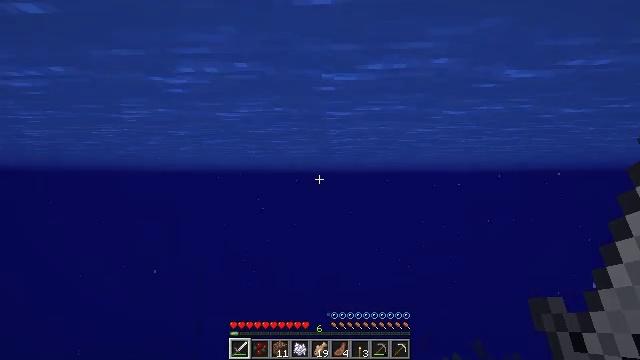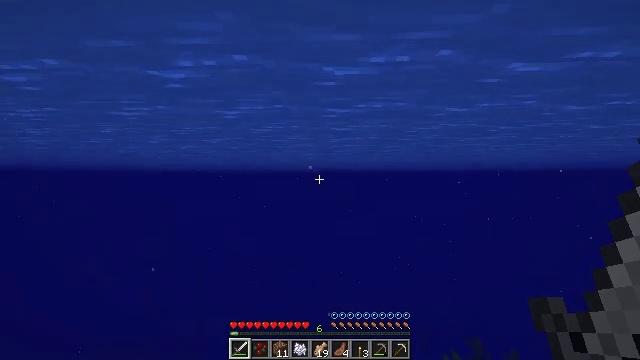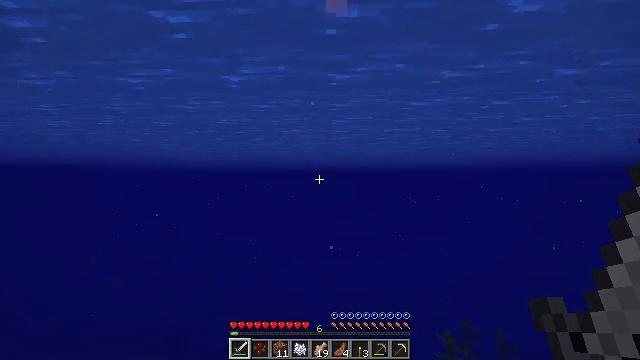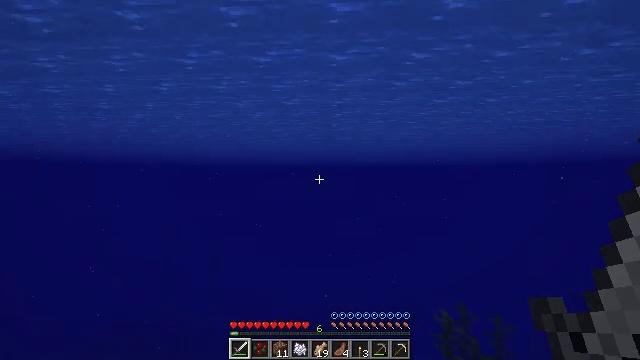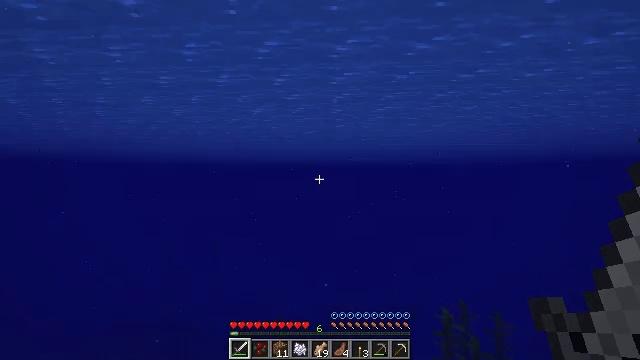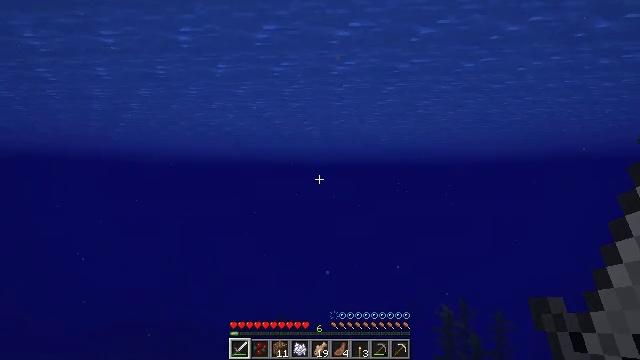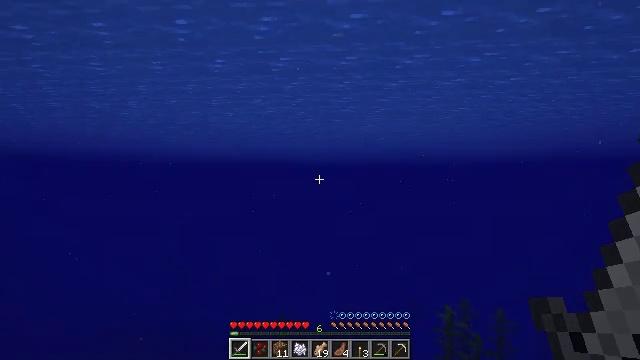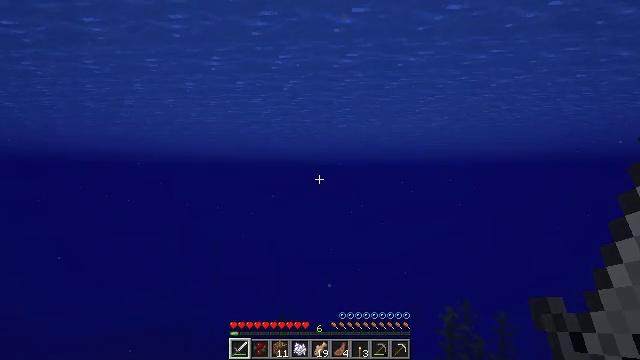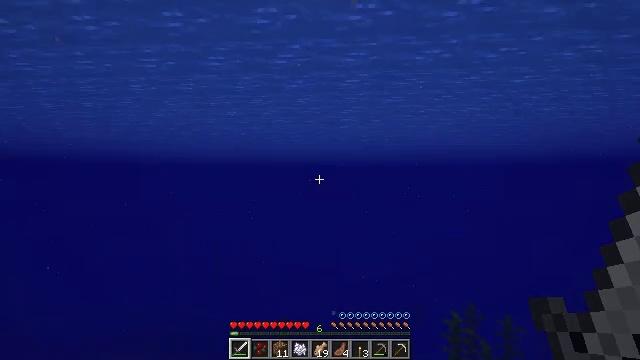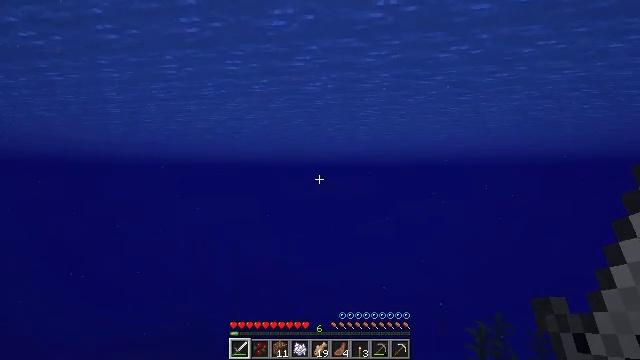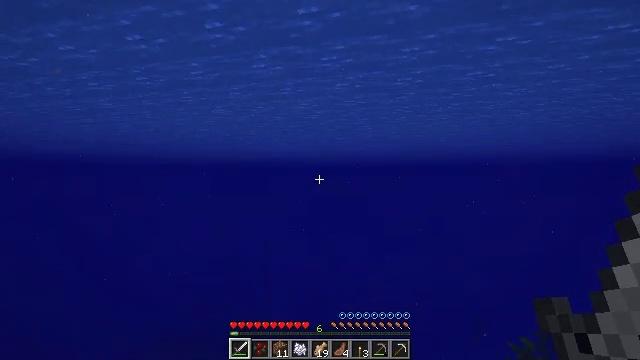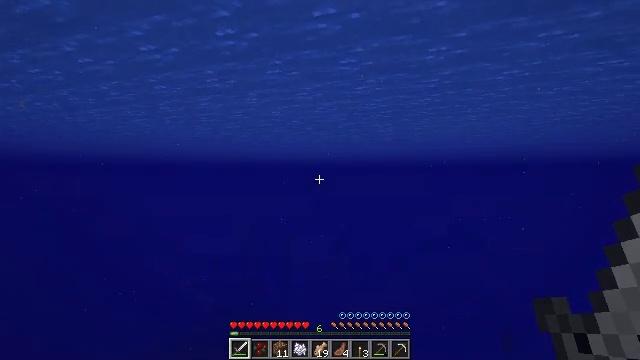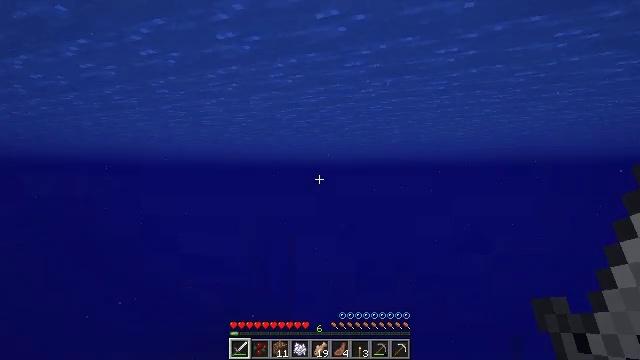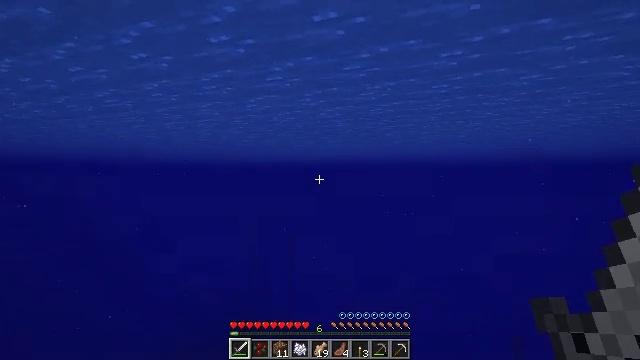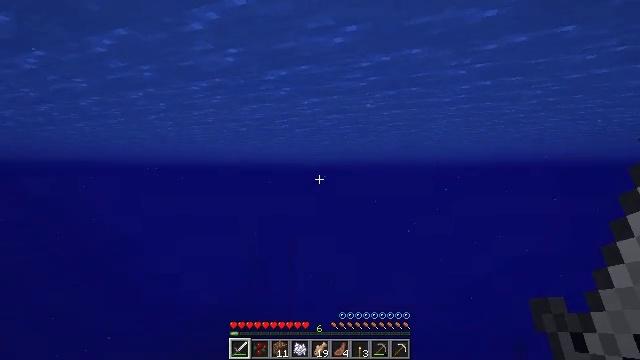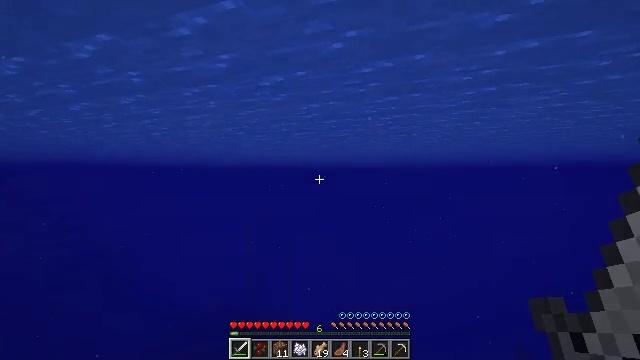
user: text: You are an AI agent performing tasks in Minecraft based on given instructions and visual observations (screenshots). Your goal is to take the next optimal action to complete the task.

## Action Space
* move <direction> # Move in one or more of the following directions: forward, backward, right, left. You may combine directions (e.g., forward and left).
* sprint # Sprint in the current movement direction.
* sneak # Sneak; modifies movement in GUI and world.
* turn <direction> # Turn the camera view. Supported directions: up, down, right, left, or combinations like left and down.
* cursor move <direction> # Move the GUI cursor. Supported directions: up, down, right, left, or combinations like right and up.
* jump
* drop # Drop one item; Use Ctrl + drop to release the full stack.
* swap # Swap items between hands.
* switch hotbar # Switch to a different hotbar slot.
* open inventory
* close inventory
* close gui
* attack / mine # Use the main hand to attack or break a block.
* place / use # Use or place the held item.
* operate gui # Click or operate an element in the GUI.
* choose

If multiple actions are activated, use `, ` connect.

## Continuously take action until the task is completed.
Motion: motion action
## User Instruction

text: Kill the cod.
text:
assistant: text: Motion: move forward, sprint
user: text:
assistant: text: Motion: move forward, sprint
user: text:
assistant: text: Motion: move forward, sprint
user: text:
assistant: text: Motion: move forward, sprint
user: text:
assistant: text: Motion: move forward
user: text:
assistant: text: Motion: move forward, jump
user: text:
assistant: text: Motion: move forward, jump
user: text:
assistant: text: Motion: move forward, jump
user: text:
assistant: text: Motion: move forward, turn left, jump
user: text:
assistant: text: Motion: move forward, turn left, jump
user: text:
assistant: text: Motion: move forward, turn left, jump
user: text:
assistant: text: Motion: move forward, turn left, jump
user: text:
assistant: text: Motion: move forward, jump
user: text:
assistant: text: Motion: move forward, jump
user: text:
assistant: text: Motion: move forward, jump
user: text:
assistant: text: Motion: move forward, jump
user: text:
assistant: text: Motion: move forward, jump
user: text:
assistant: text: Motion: move forward, jump
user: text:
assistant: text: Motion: move forward, jump
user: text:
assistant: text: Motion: move forward, jump
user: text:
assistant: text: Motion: move forward, jump
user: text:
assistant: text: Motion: move forward and move left, jump
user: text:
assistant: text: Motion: move forward and move left, jump
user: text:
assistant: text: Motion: move forward and move left, jump
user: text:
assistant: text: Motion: move forward and move left, jump
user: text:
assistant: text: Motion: move forward and move left, jump
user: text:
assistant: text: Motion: move forward and move left, jump
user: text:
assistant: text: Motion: move forward and move left, jump
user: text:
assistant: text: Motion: move forward and move left, jump
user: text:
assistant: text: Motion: move forward and move left, jump